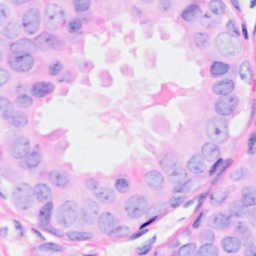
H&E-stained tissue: Breast